Question: In a simple "Single View" test project using XCode 4.3.3:
1. I subclassed UIView and specified it in the storyboard's Property Inspector as the class to be used as the viewController's default view.
2. In my custom UIView class, TestUIView, I define a property called "drawSwitch."
3. I import the header of my custom class in my viewController class.
When trying to compile the project, I was surprised that the compiler does not recognize my subclass with the line of code below, giving the error: . This seems odd since my custom class 'TestUIView' is indicated as the class for the viewController 'view' outlet (shown in image below).
'''
[self.view setDrawSwitch:2];
'''
Yet if I cast it, the code compiles and runs fine:
'''
[(TestUIView*) self.view setDrawSwitch:2];
'''
When I view the properties of my viewController, my custom class is indicated as the Outlet for the view property.
So I am confused at what is going on with the storyboard here.
- Is storyboard/XCode letting me do something which the compiler isn't happy with, simply a GUI loophole?- I know I can create an IBOutlet for my custom view (per below: "testView") but it seems redundant to create an additional outlet when the 'view' outlet is already defined.
Am I missing something here? (beyond "that's the way it works", which may just be the case).

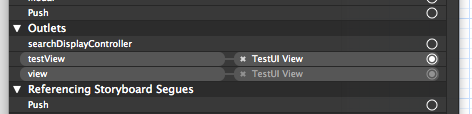
Answer: The compiler doesn't know anything about what you have set up in the storyboard. All it knows is that the '.view' property of your view controller will be a UIView. This works fine, since you can assign any subclass of UIView to this property at run time without a problem.
Your problem comes when you try to use the view property as if it were a more specific subclass. The compiler doesn't know that, at run time, what it thinks is a UIView will actually be a different class.
Your "redundant" outlet is actually the way that Apple has implemented this situation with UITableViewController. UITableViewController has a '.view' and a '.tableView' property, and these both point to exactly the same object - the table view.
An alternative is to override the property to have a different class, as discussed <URL> but this may have unforseen effects with a view controller. I'd recommend sticking with a separate property with a more specific class - it will certainly make your code more readable.